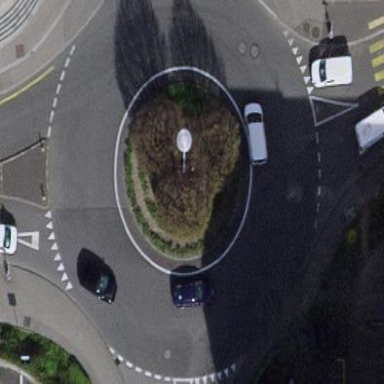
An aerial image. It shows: Tertiary road with asphalt surface leading to roundabout.